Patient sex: M
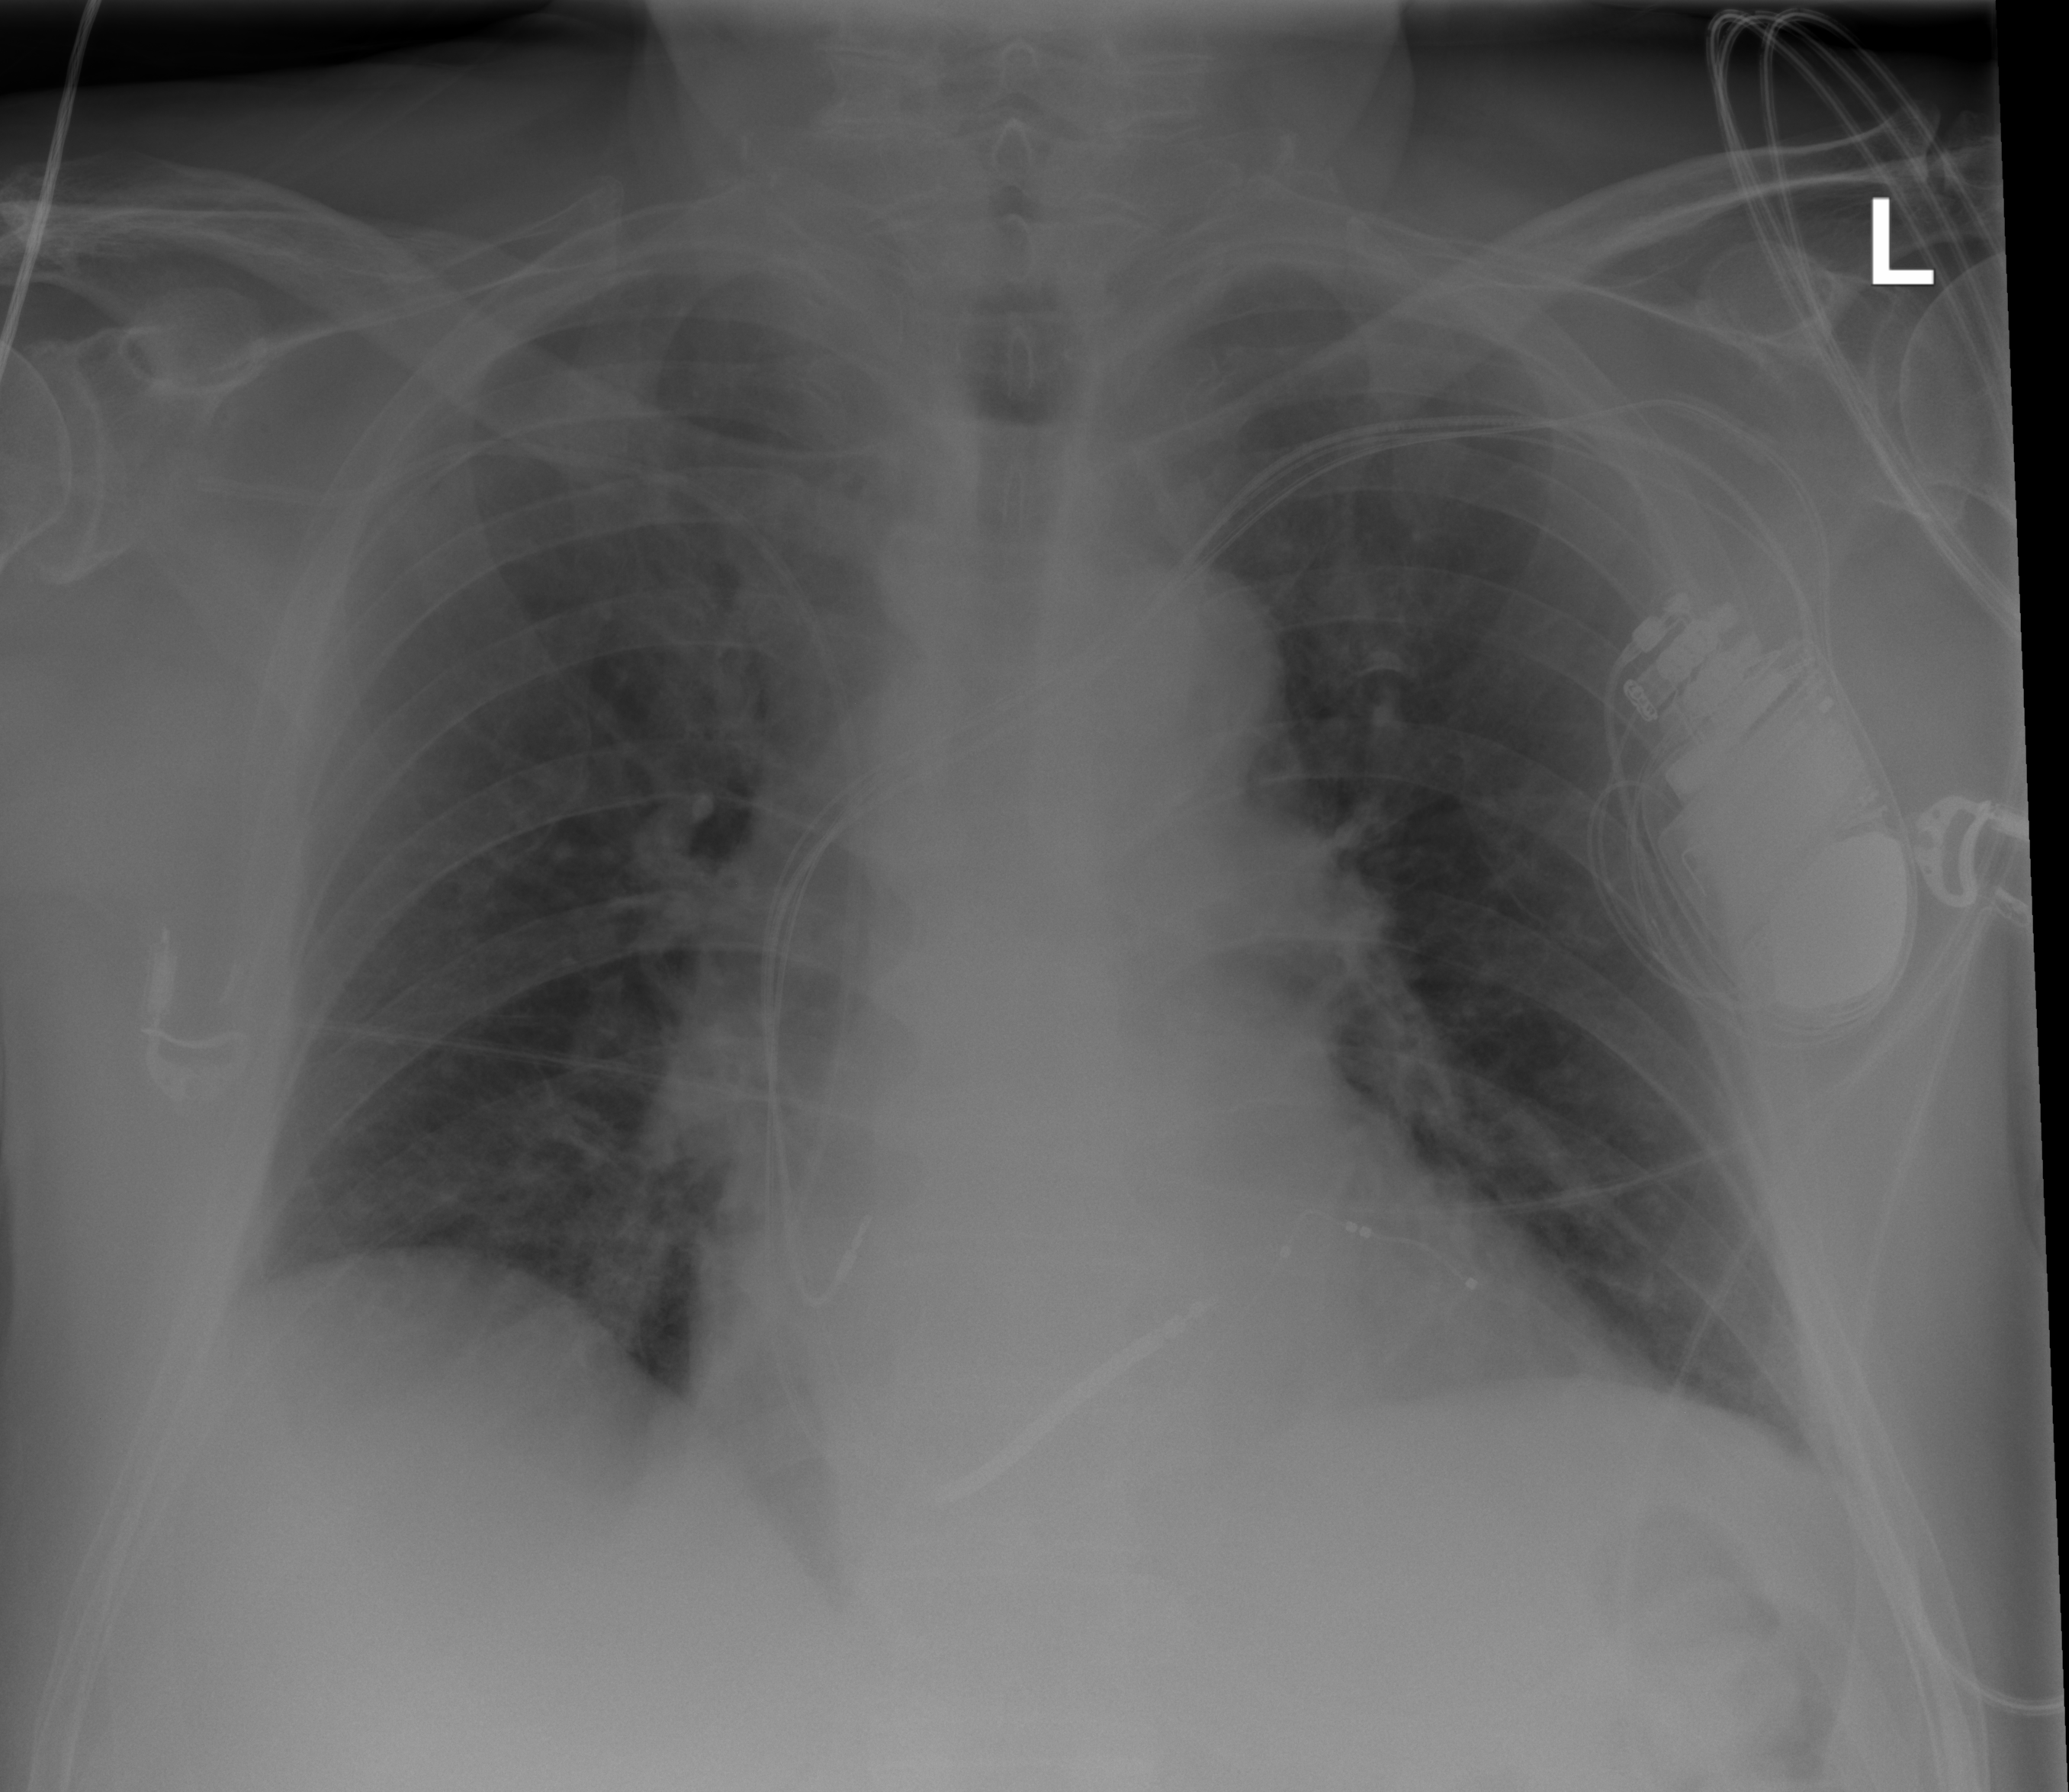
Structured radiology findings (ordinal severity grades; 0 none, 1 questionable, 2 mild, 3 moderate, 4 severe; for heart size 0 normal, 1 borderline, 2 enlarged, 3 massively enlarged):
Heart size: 2
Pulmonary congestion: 2
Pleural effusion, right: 0
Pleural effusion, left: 0
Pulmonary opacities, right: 0
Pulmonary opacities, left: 0
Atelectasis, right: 0
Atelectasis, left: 0